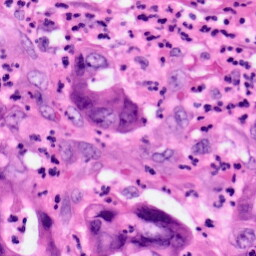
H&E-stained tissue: Pancreatic